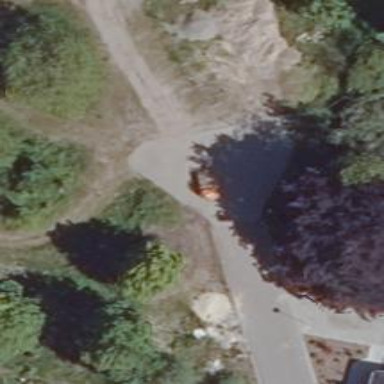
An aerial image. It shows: Turning circle on the road.